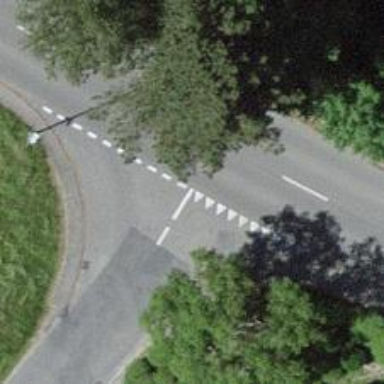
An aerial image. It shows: Road with "give way" sign.